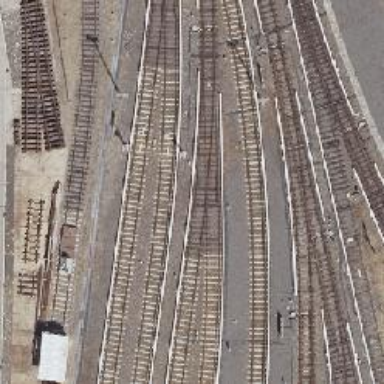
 with the electrification running at the bottom."